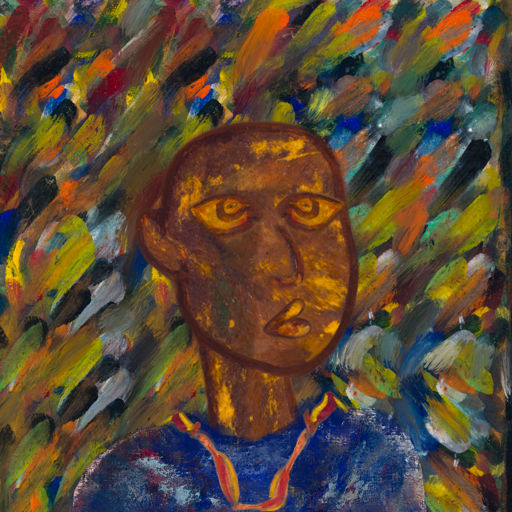
Background: An_Impression, Head And Neck Side: Comrade, Face Side: Comrade, Bust: Irani, Hair Side: Blank, Head Accessory: Blank, Second Necklace: Gypsy_Mother_1, Necklace: Blank, Baby: Blank